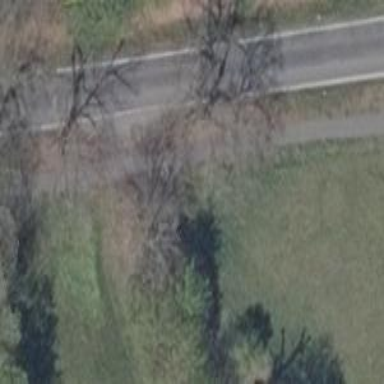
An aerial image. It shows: Dirt track road with grade 4 tracktype.